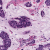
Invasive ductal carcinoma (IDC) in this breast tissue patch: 0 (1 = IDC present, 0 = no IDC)